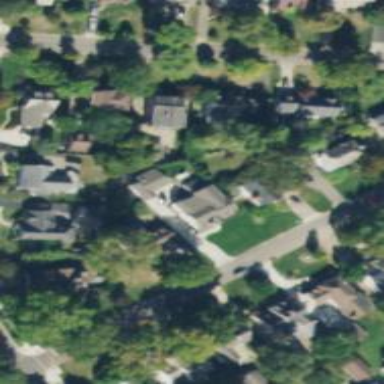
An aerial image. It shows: Residential driveway serving as service road.